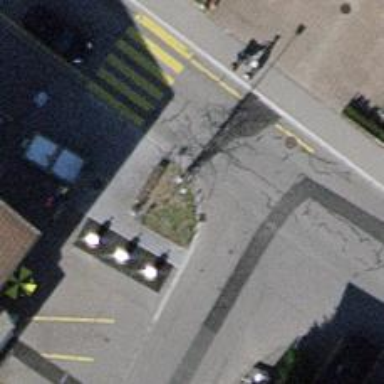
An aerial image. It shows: Brown bench in the vicinity.